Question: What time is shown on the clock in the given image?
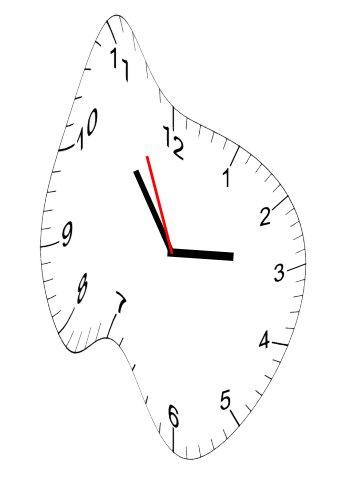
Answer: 02:53:56